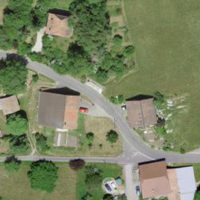
EUNIS habitat code: 52
Species observed at this site:
Rhamnus cathartica